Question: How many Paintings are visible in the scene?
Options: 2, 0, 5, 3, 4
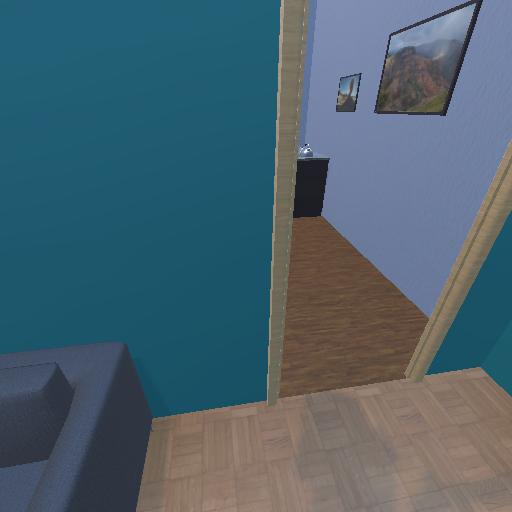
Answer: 2